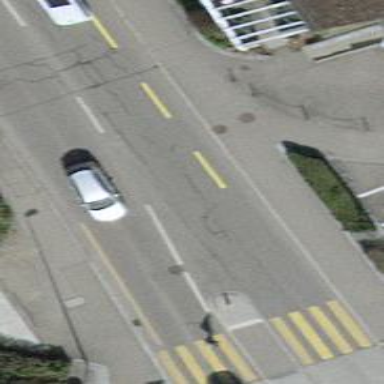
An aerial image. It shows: Asphalt sidewalk.